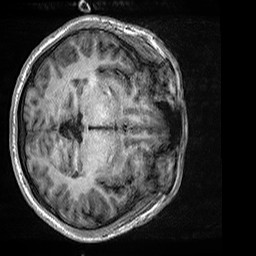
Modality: T1w
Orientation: axial
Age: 21
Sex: male
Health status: healthy
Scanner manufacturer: siemens
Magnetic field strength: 3 T
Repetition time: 2.5 s
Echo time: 0.00299 s